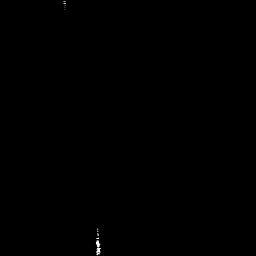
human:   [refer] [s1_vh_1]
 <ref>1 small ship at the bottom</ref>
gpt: <box>[[35, 87, 41, 99, 0]]</box>